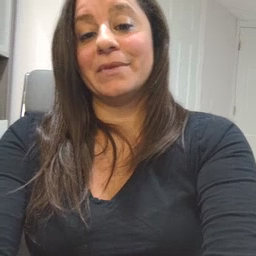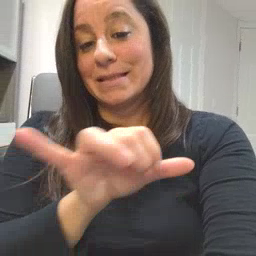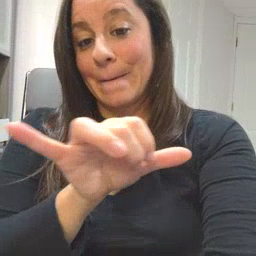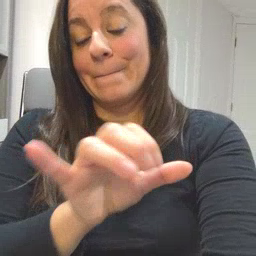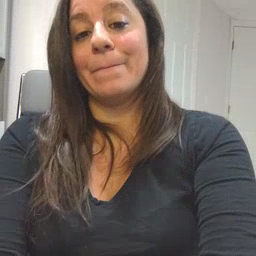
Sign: same